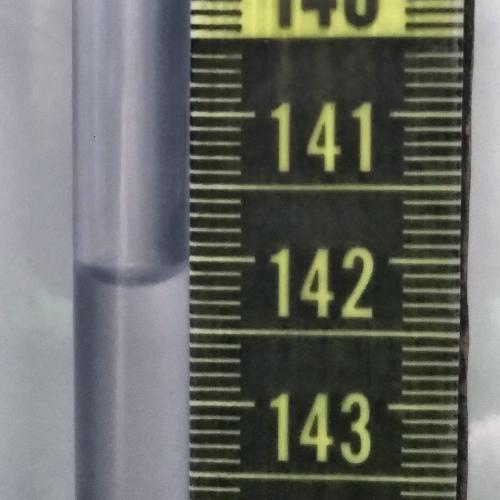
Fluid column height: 142.1 cm